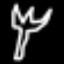
Label: fork